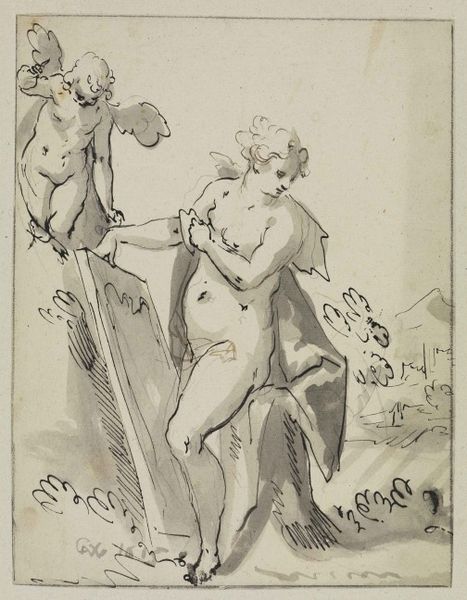
Titel: Allegorische Gestalt mit Putto
Künstler: Gabriel Weyer
Standort: Karlsruhe
Institution: Staatliche Kunsthalle Karlsruhe
Schlagwörter: akt, baum, berg, blätter, dunkel, feder, flügel, fuß, gemälde, hand, himmel, kopf, körper, nackt, schatten, umhang, weiß, aquarell, bäume, frauen, grob, landschaft, menschen, mädchen, ocker, bewegung, blumen, braun, brust, busen, ellbogen, frau, grau, hell, hintergrund, licht, mund, nase, schwarz, skizze, zeichnung, blick, gras, haus, park, tuch, weg, wiese, beige, malerei, arm, arme, augen, barock, falten, gesicht, halten, mensch, rahmen, rembrandt, sockel, stehen, stein, bild, porträt, spiegel, häuser, hügel, natur, strauch, busch, büsche, gebüsch, gehen, sträucher, boden, figur, gewand, haare, mantel, stoff, kind, pflanze, pflanzen, locken, renaissance, fliegen, engel, garten, putte, putto, beine, schleppe, bein, brüste, liebe, papier, italien, zwei, studie, laufen, berge, fels, gipfel, mauer, schattierung, wise, linien, drehen, rand, romantik, karikatur, tafel, dick, einfach, füllig, draussen, maler, muse, deutsch, nabel, bauch, faltenwurf, kontrapost, nackte, platte, bauchnabel, knie, scham, wade, zeigen, unten, fett, fleisch, abwenden, laviert, tusche, ruine, knabe, burg, religion, kohle, minimalistisch, denkmal, brett, schwarzweiss, schraffur, schwert, strich, leinwand, bleistift, schritt, allegorie, entwurf, kunst, pictura, göttin, graphisch, tinte, abkehr, verdecken, mensche, manierismus, blattwerk, eros, schreiten, nackte frau, venus, drapé, hans, dürer, bild im bild, femme, schüchtern, amor, drehung, arbre, nature, stumpf, weise, baumstumpf, lavierung, verkündigung, cupido, federzeichnung, eve, pastel, friedlich, gouache, graphit, grabmahl, croquis, esquisse, dessin, stele, aachen, nue, umdrehen, tronc, aile, ange, mythologie, tableau, encre, lavis, jardin, amorette, steinplatte, adam, genius, aphrodite, nakct, steintafel, feuilles, ailes, skitzze, lavur, angelot, aquarelle, ffrau, planche, exterieur, mise en abyme, blösse, aktzeichnung, cupidon, seins, blond, hauzs, leinwan, g, te, po, schindler, 17. jahrhundert, nu, frau nackt, bleick, femm, femme nue, frauen+, 1615, eiel, tbleau, jardi, mtafel